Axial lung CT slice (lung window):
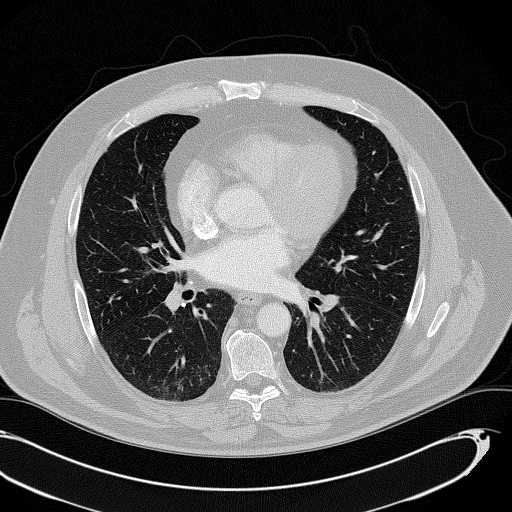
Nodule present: no